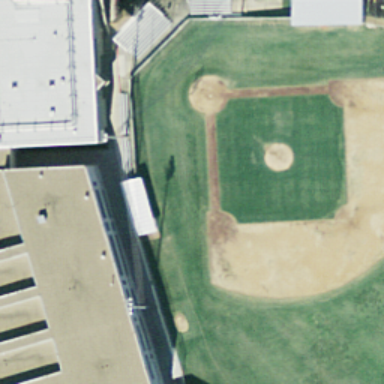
This is a baseball diamond .